Question: I have created a swing application as bellow which shows main tasks in tabs when clicking the buttons which are related to specific tasks. I have added a small close button to each tab and what I need to to is close the tab when clicking the close button related to that tab.

The close button is in a class which is extended fron JPanel class as bellow,
'''
public class CloseTab extends JPanel {
JLabel title = new JLabel();
JButton closeButton = new JButton();
int tabIndex;
JTabbedPane tabbedPane = null;
public static int SELECTED_TAB_INDEX;
.
.
.
public static void setSELECTED_TAB_INDEX(int SELECTED_TAB_INDEX) {
CloseTab.SELECTED_TAB_INDEX = SELECTED_TAB_INDEX;
}
.
.
public void setCloseAction(ActionListener al) {
closeButton.addActionListener(al);
closeButton.setSize(10, 10);
closeButton.setBorder(new EmptyBorder(0, 0, 0, 0));
closeButton.setIcon(new javax.swing.ImageIcon(getClass().getResource("/org/ofm/mnu/icons/delete.gif")));
}
public void setTabIndex(int index) {
this.tabIndex = index;
System.out.println(tabIndex);
}
public void init() {
add(title);
add(closeButton);
setOpaque(false);
setCloseAction(closeActoion);
}
ActionListener closeActoion = new ActionListener() {
public void actionPerformed(ActionEvent e) {
// System.out.println(tabIndex);
if(tabbedPane.getTabCount() != 0 && tabbedPane.getSelectedIndex() == SELECTED_TAB_INDEX){
tabbedPane.remove(SELECTED_TAB_INDEX);
}
}
};
}
'''
and in the main frame I seted the SELECTED_TAB_INDEX variable as follow,
'''
tbpWorkSpace.addChangeListener(new ChangeListener() {
public void stateChanged(ChangeEvent e) {
JTabbedPane a = (JTabbedPane) e.getSource();
CloseTab pnl = new CloseTab();
pnl.setSELECTED_TAB_INDEX(a.getSelectedIndex());
}
});
'''
but, I couldn't get the result I wanted please tell me is there any other way to achieve the result I want.
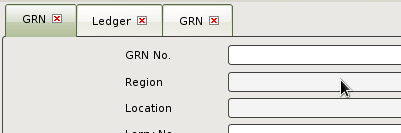
Answer: To remove tab use '.remove(index)' method of JTabbedPane. Learn more here: <URL>